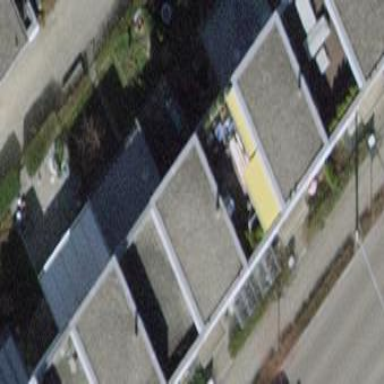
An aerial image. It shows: Flat-roofed semi-detached house.